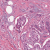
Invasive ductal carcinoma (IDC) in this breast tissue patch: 1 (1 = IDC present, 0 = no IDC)